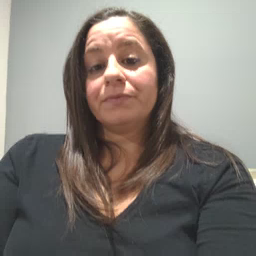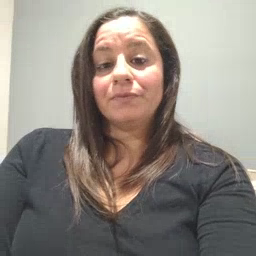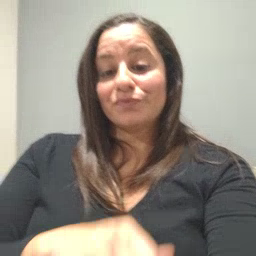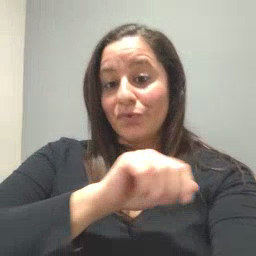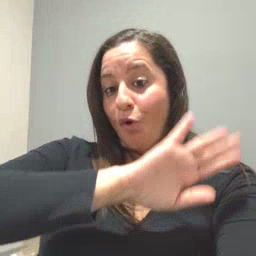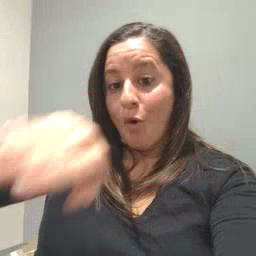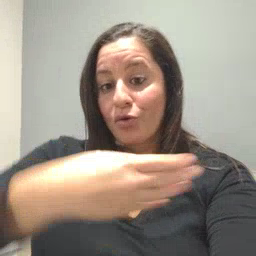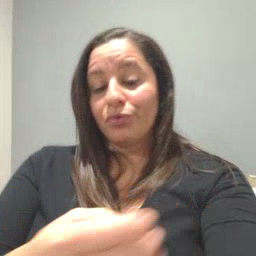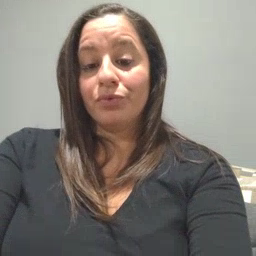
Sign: all